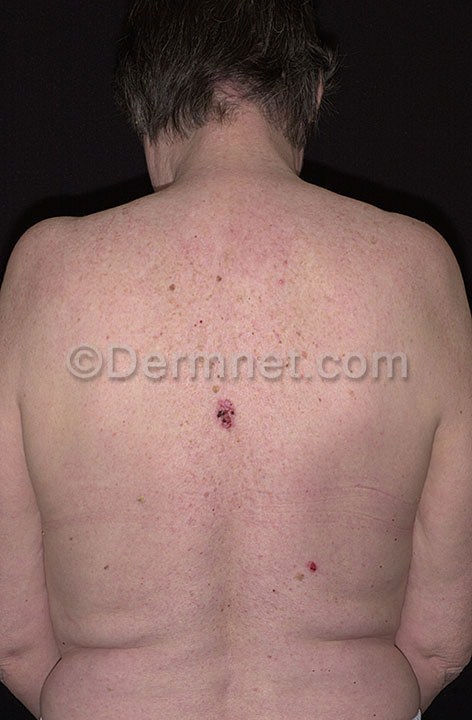
Disease: Actinic Keratosis Basal Cell Carcinoma and other Malignant Lesions